Interaction volume radius: 10 \u00c5
Interaction volume height: 10 \u00c5
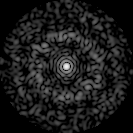
Disorder parameter: 0.8307